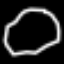
Label: octagon